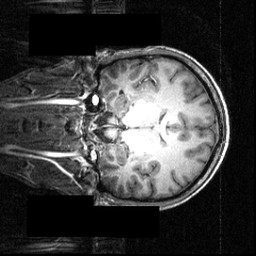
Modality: T1w
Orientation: coronal
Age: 24
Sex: male
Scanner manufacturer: siemens
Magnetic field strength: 3.951 T
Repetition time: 1.5 s
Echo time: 0.00335 s